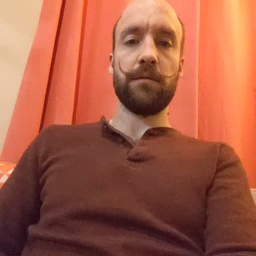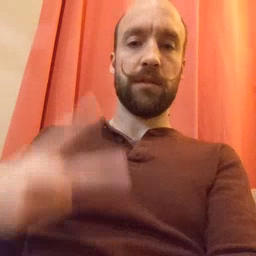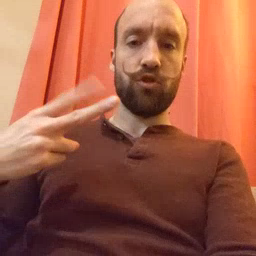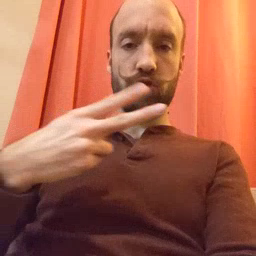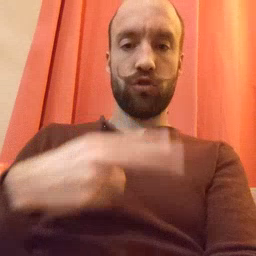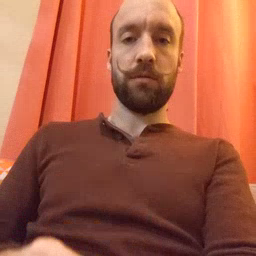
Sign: scissors